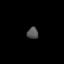
Tissue: lung
Cell type: T cells
Senescence score: 0.1917
Nuclear area (px): 130
Mean DAPI intensity: 82.977